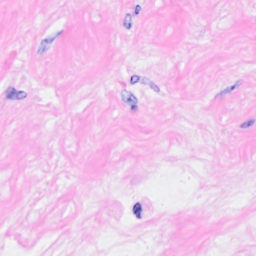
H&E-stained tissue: Breast